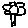
Label: flower